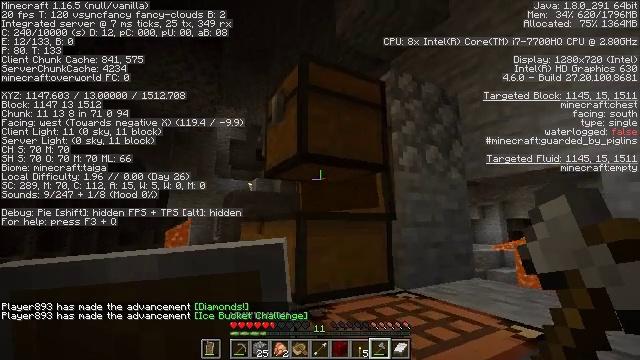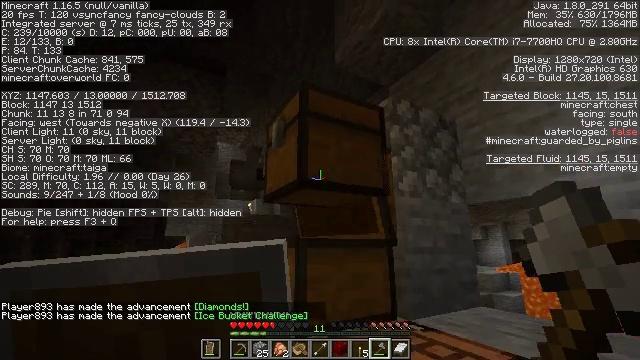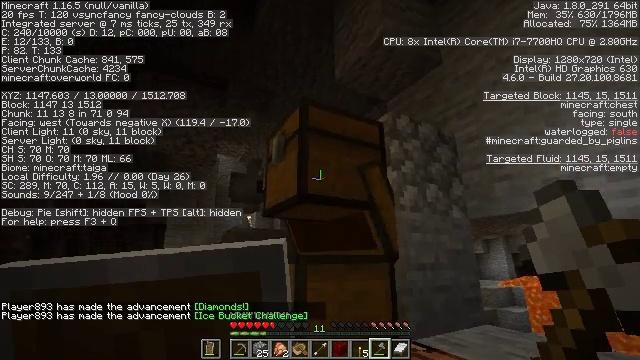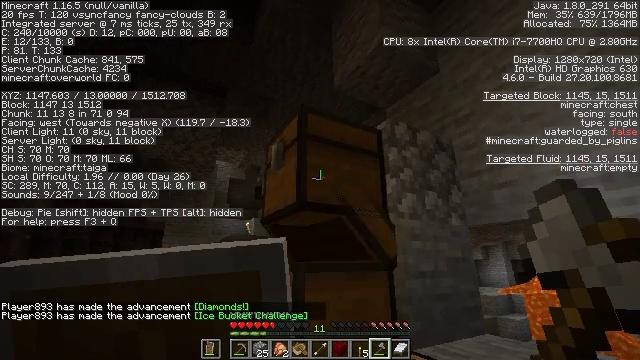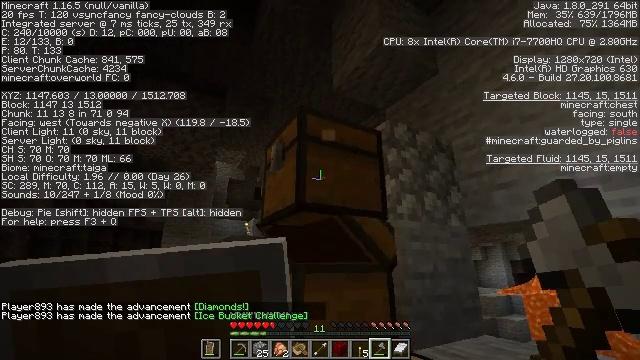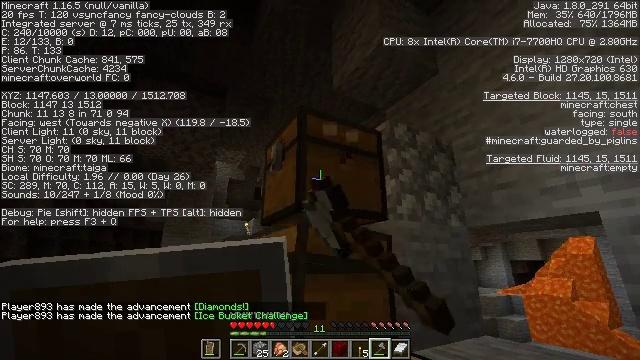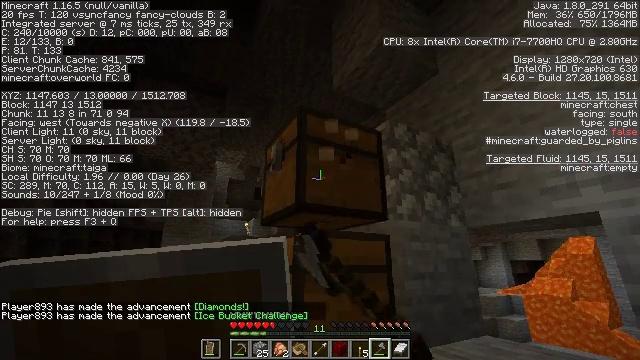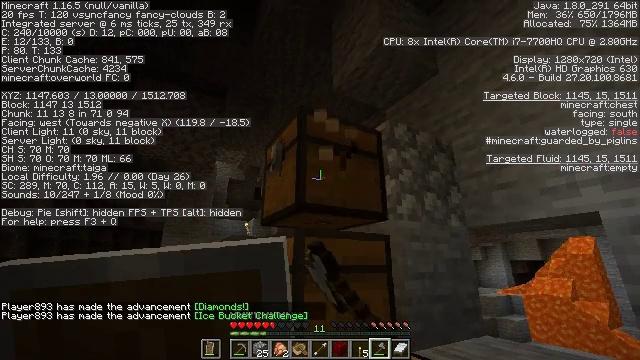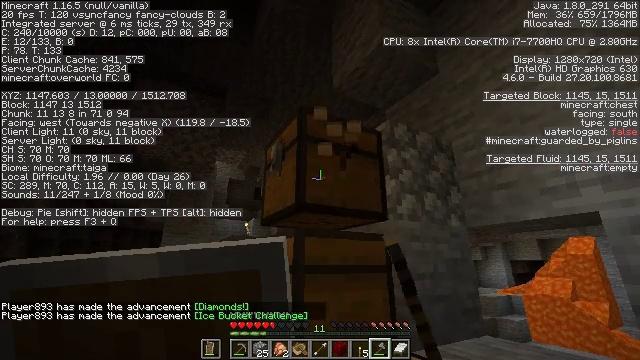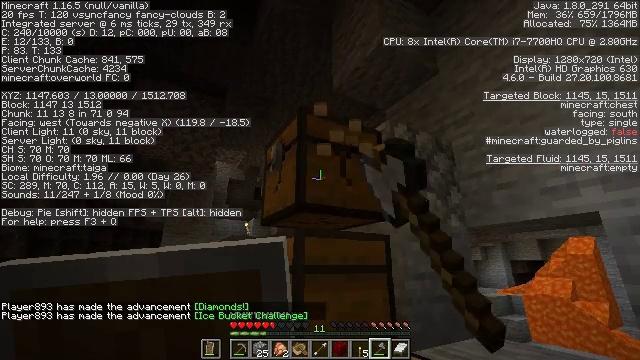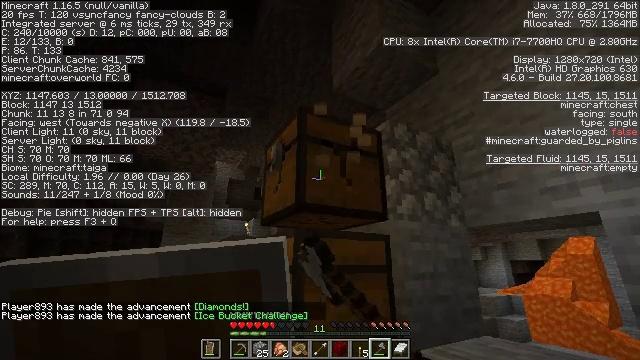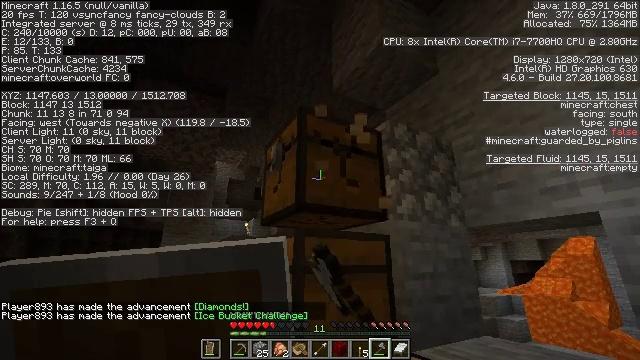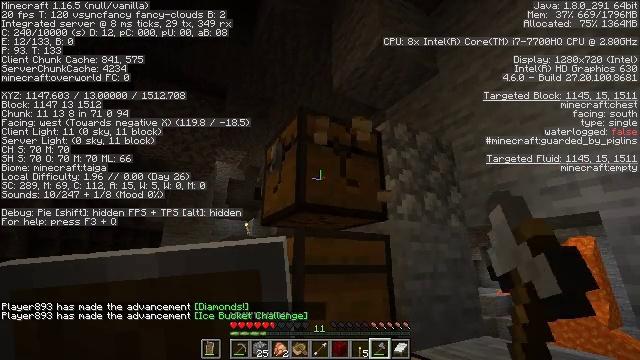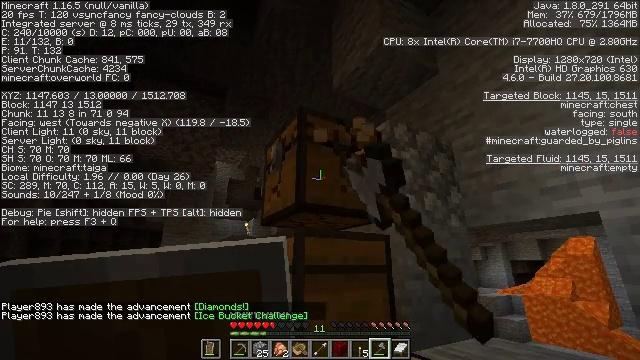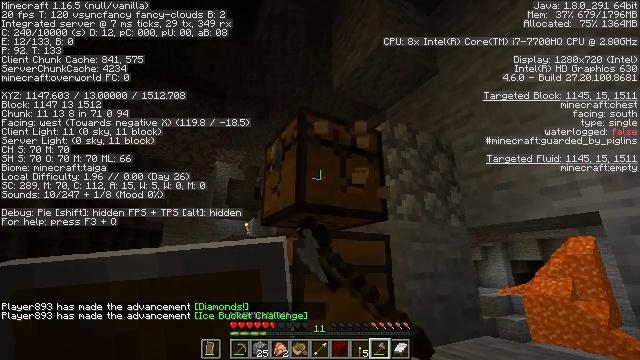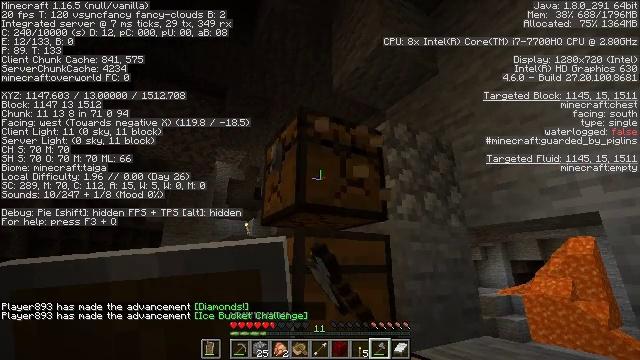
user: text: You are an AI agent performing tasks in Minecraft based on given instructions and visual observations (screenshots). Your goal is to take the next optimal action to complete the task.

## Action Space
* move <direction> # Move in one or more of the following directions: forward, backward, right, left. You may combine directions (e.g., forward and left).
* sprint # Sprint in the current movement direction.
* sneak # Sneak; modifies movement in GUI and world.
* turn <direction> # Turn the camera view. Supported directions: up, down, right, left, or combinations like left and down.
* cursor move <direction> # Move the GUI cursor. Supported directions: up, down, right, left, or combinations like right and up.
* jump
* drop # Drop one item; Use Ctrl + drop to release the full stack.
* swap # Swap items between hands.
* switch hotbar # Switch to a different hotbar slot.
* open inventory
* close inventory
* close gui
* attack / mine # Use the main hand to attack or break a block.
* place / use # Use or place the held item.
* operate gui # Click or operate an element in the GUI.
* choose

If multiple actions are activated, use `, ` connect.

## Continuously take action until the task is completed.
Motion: motion action
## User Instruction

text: Break the chest to retrieve items inside.
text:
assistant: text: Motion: turn up
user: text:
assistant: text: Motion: turn up
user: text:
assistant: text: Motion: turn up
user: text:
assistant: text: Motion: attack / mine
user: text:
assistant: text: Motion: attack / mine
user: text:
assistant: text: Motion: attack / mine
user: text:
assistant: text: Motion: attack / mine
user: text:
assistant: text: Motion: attack / mine
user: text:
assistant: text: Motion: attack / mine
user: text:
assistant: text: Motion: attack / mine
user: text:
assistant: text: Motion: attack / mine
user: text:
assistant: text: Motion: attack / mine
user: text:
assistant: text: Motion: attack / mine
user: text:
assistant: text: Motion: attack / mine
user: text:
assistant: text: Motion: attack / mine
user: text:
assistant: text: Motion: attack / mine
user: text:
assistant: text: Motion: attack / mine
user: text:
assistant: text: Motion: attack / mine
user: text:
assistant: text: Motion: attack / mine
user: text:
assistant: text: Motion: attack / mine
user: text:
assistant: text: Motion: attack / mine
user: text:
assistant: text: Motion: attack / mine
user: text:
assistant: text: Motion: attack / mine
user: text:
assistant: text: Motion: attack / mine
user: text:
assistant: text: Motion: attack / mine
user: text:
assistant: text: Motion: attack / mine
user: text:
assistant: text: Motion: turn down, attack / mine
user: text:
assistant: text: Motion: turn down, attack / mine
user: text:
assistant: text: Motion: turn down, attack / mine
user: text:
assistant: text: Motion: turn down, attack / mine